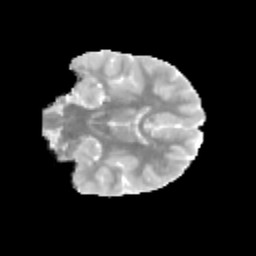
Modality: MD
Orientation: coronal
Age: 9
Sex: male
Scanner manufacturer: siemens
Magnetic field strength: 3 T
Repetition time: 3.8 s
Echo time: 0.07 s